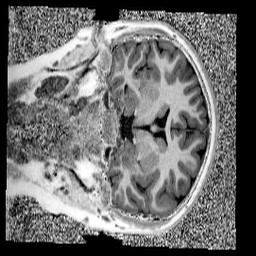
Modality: UNIT1
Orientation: coronal
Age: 11
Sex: female
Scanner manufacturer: siemens
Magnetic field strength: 3 T
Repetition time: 4 s
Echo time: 0.00299 s